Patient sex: M
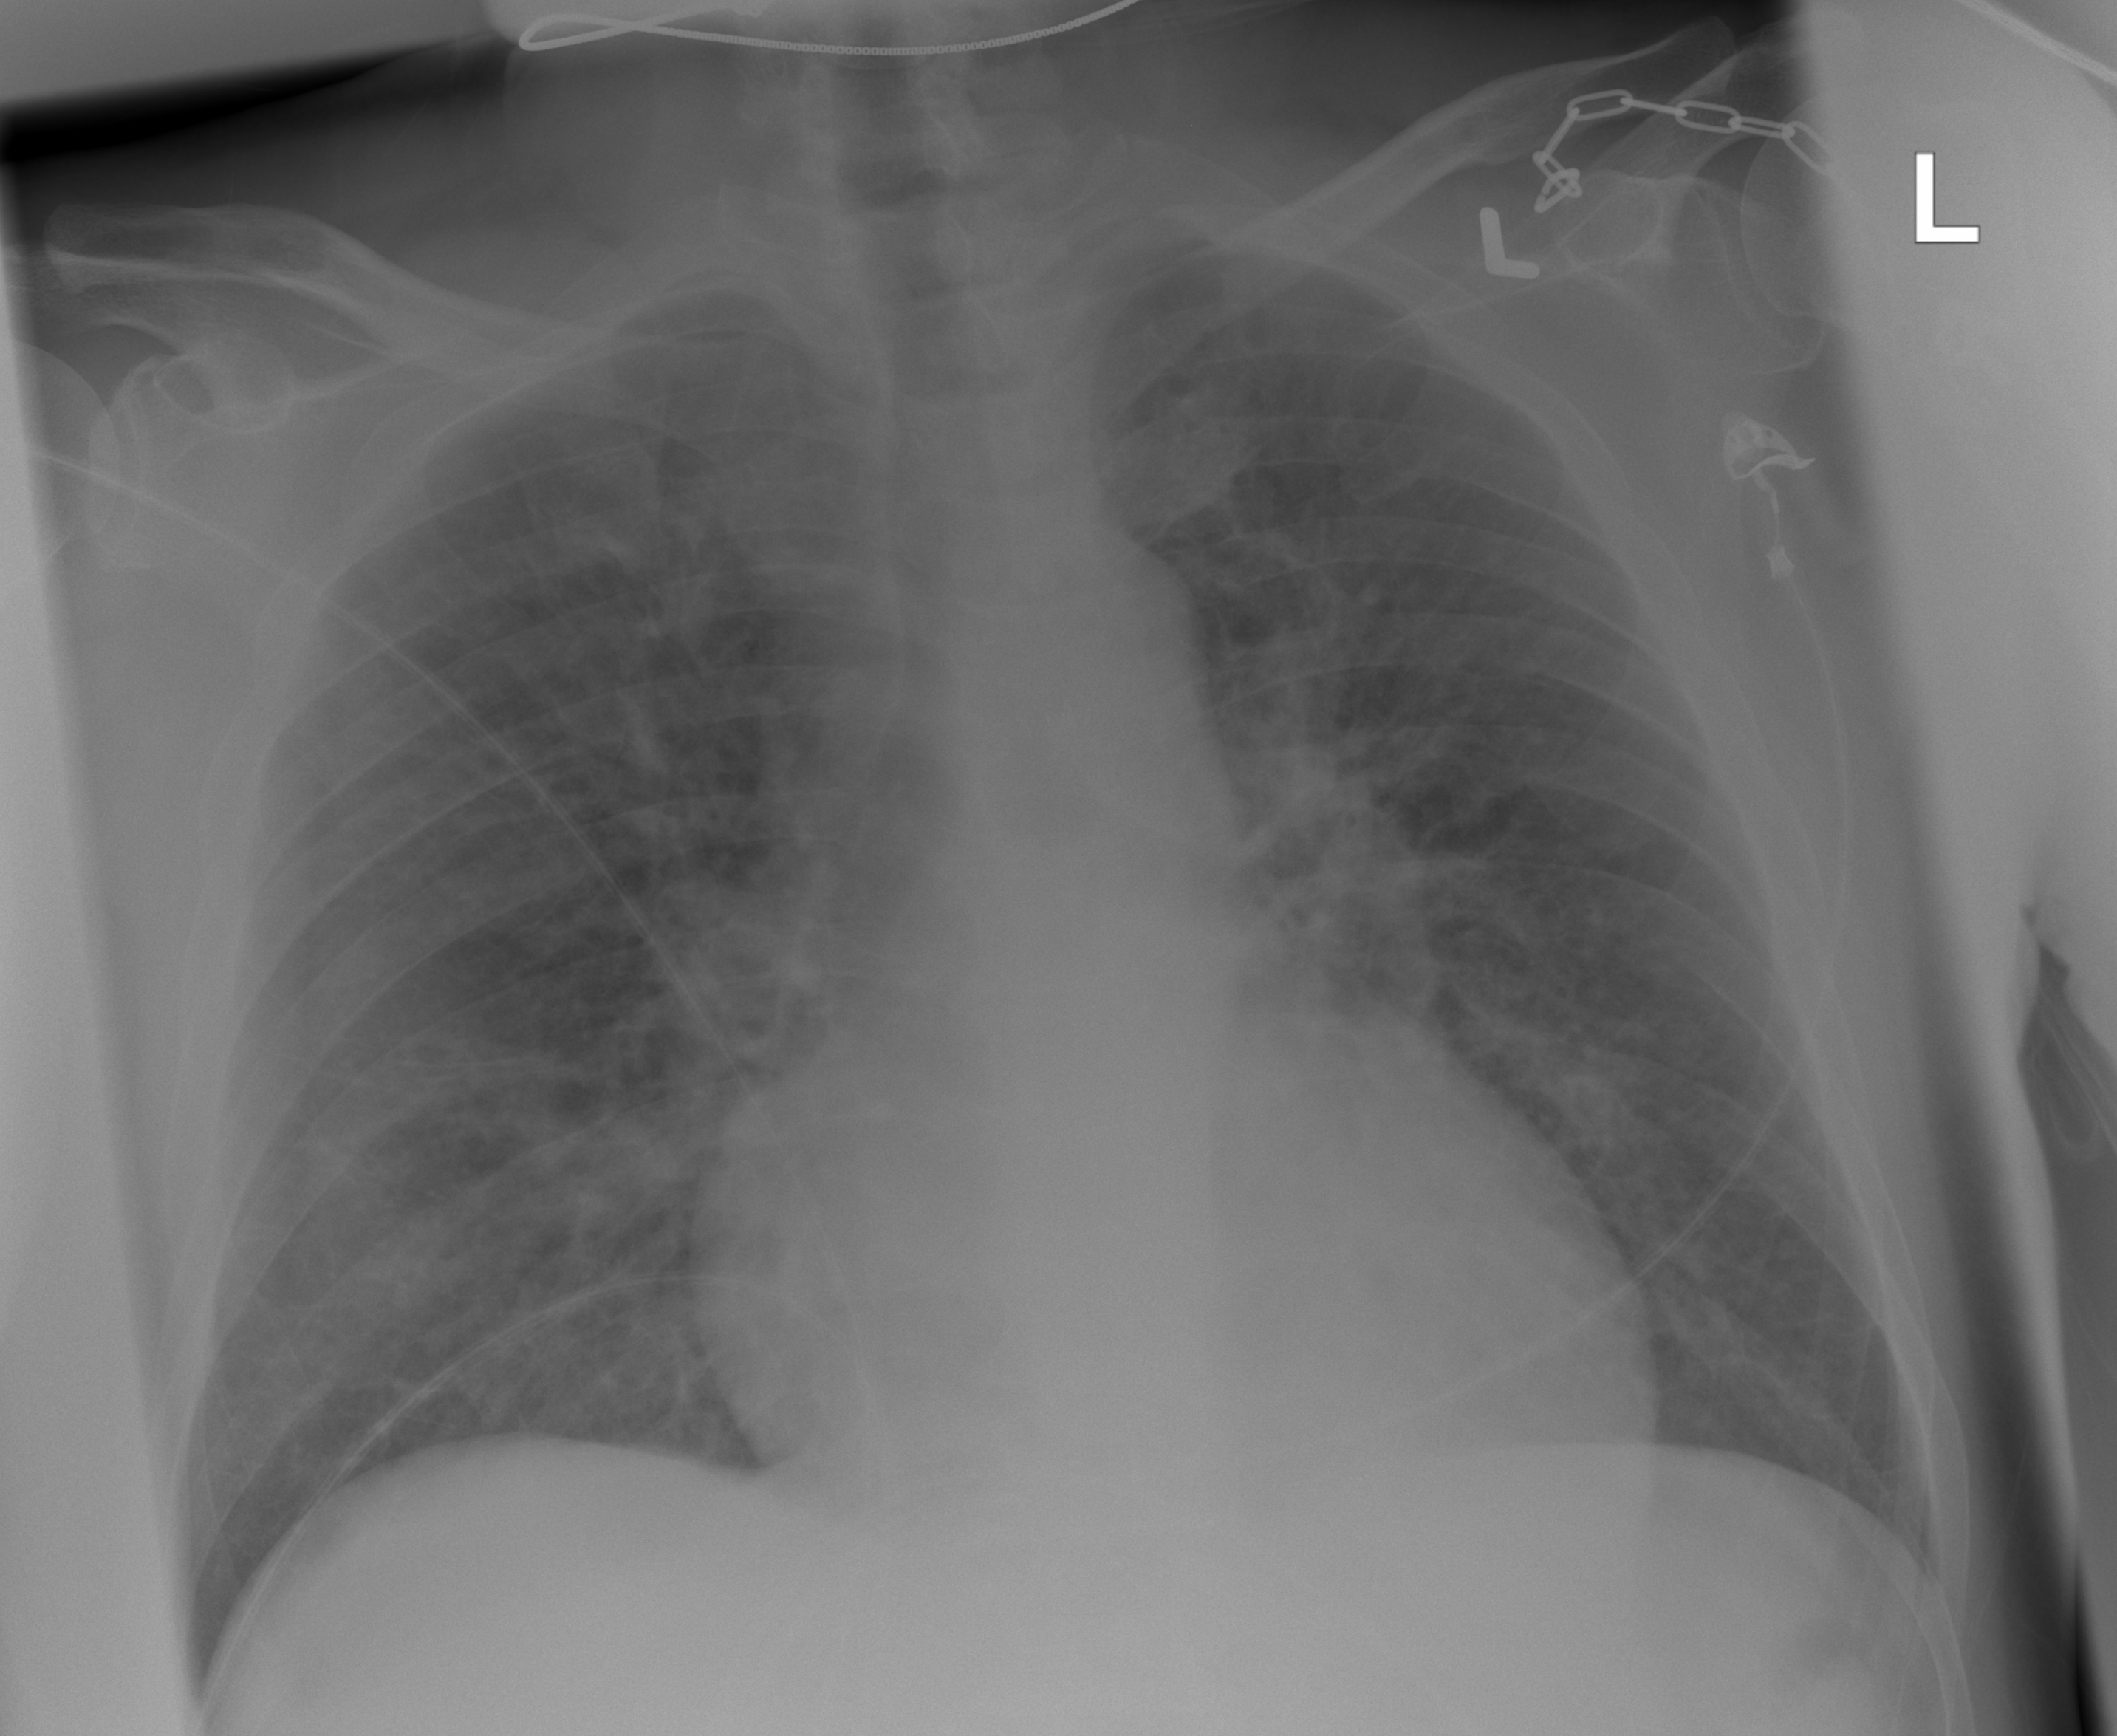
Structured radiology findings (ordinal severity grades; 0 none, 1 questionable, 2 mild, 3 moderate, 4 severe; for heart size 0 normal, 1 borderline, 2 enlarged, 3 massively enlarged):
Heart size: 2
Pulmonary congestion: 2
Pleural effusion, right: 0
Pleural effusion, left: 0
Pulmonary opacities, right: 2
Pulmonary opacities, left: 2
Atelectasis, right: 0
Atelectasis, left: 0